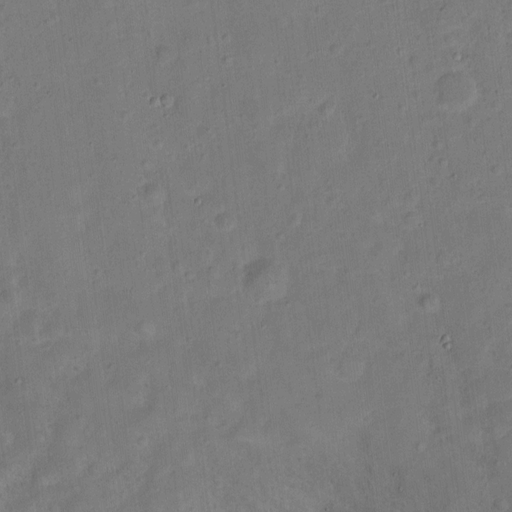
Classes present: Background